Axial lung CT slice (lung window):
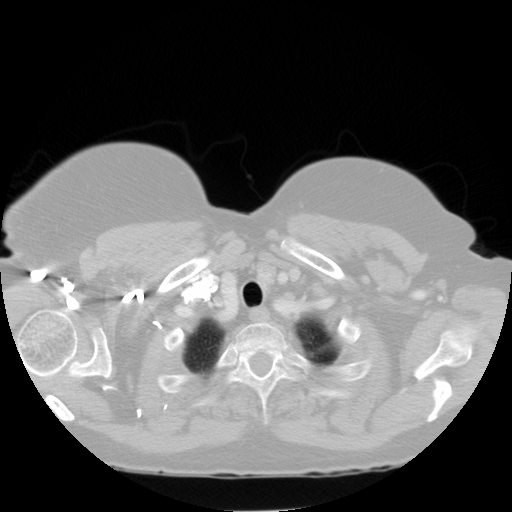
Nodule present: no